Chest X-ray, PA view. Patient: 54 years old, sex M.
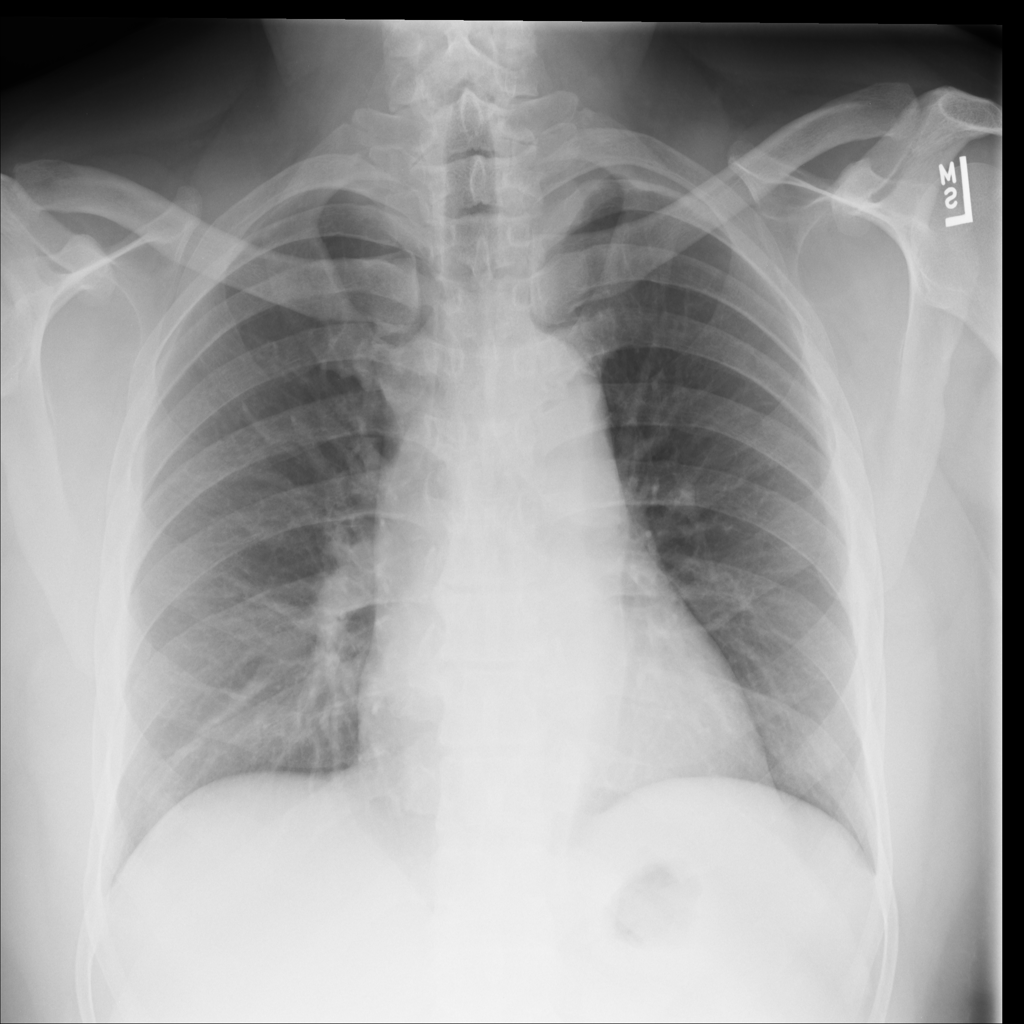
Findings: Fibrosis